Question: I am searching for a open source javascript framework to use in my web project. I want to build a single page application with the template like you see in the image.
The panel in center will be a dynamic tab and for every menu click, a new tab will be opened in dynamic tab. I had use ExtJS but the license is expensive. My ideia is to use a framework to help me about tab panels, accordion panels, expand/collapse panels.

What are the best frameworks to use templates in front end??
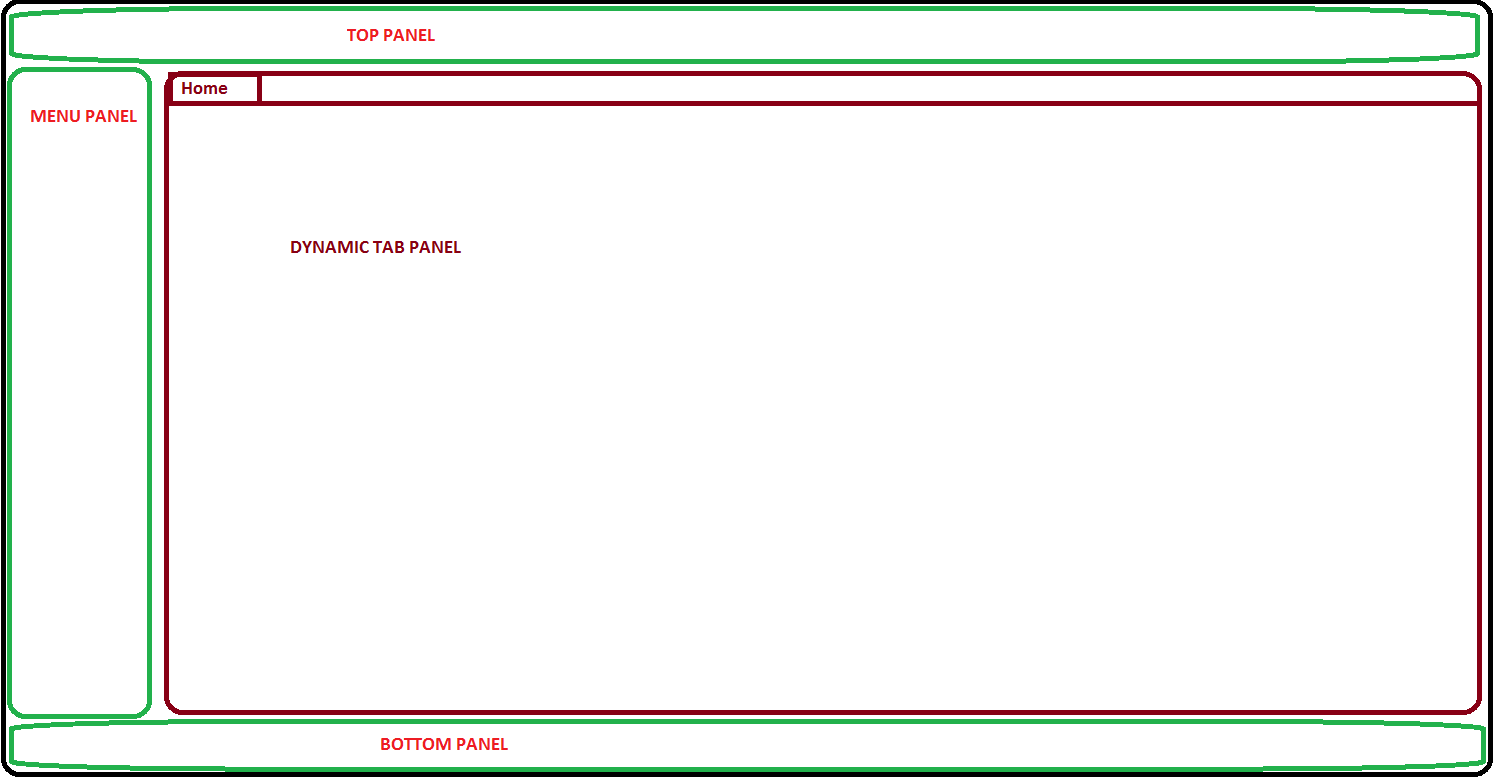
Answer: For the goal you are trying to accomplish you should look for so called MV* JavaScript frameworks, they are becoming very popular nowadays and there is quite a few to choose from. Check out this site <URL> to find the one you like.
Please note, that you don't necessarily have to use any framework at all, just the JavaScript library like jQuery or Zepto will do the job unless your project is big and complicated.
If it is, my recomendation is going for AngularJS as it seems to be the most popular front-end JS framework out there and there is a lot of resources on the web to help you get started. It is quite tricky to understand, but once you get over it it is actually quite friendly. Documantain is good, there are some good interactive video tutorials on the official website - make sure to check it out: <URL>. It does have a nice templating system that allows you to split your page into pieces and load only the content that you want wrapped in a templated written in a separate html file. Plus - it is being developed by Google.
Also, please note that so called Single Page Applications are <URL> as regular websites.